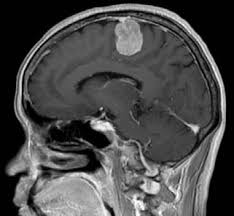
Label: meningioma